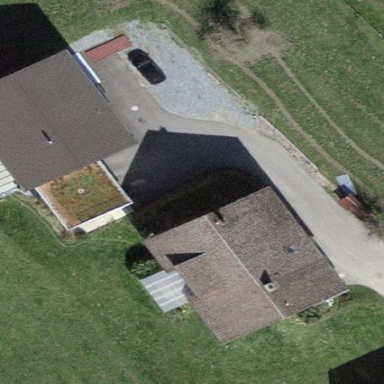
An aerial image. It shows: Farm building.